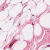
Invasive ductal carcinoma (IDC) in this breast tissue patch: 0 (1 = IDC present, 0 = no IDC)